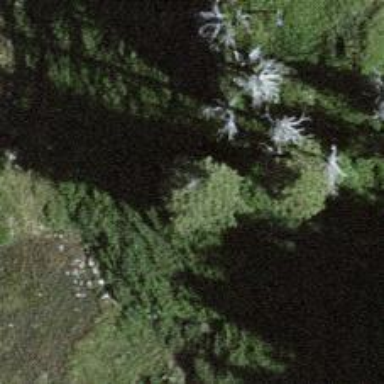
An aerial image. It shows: Single tag "natural: tree."